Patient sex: F
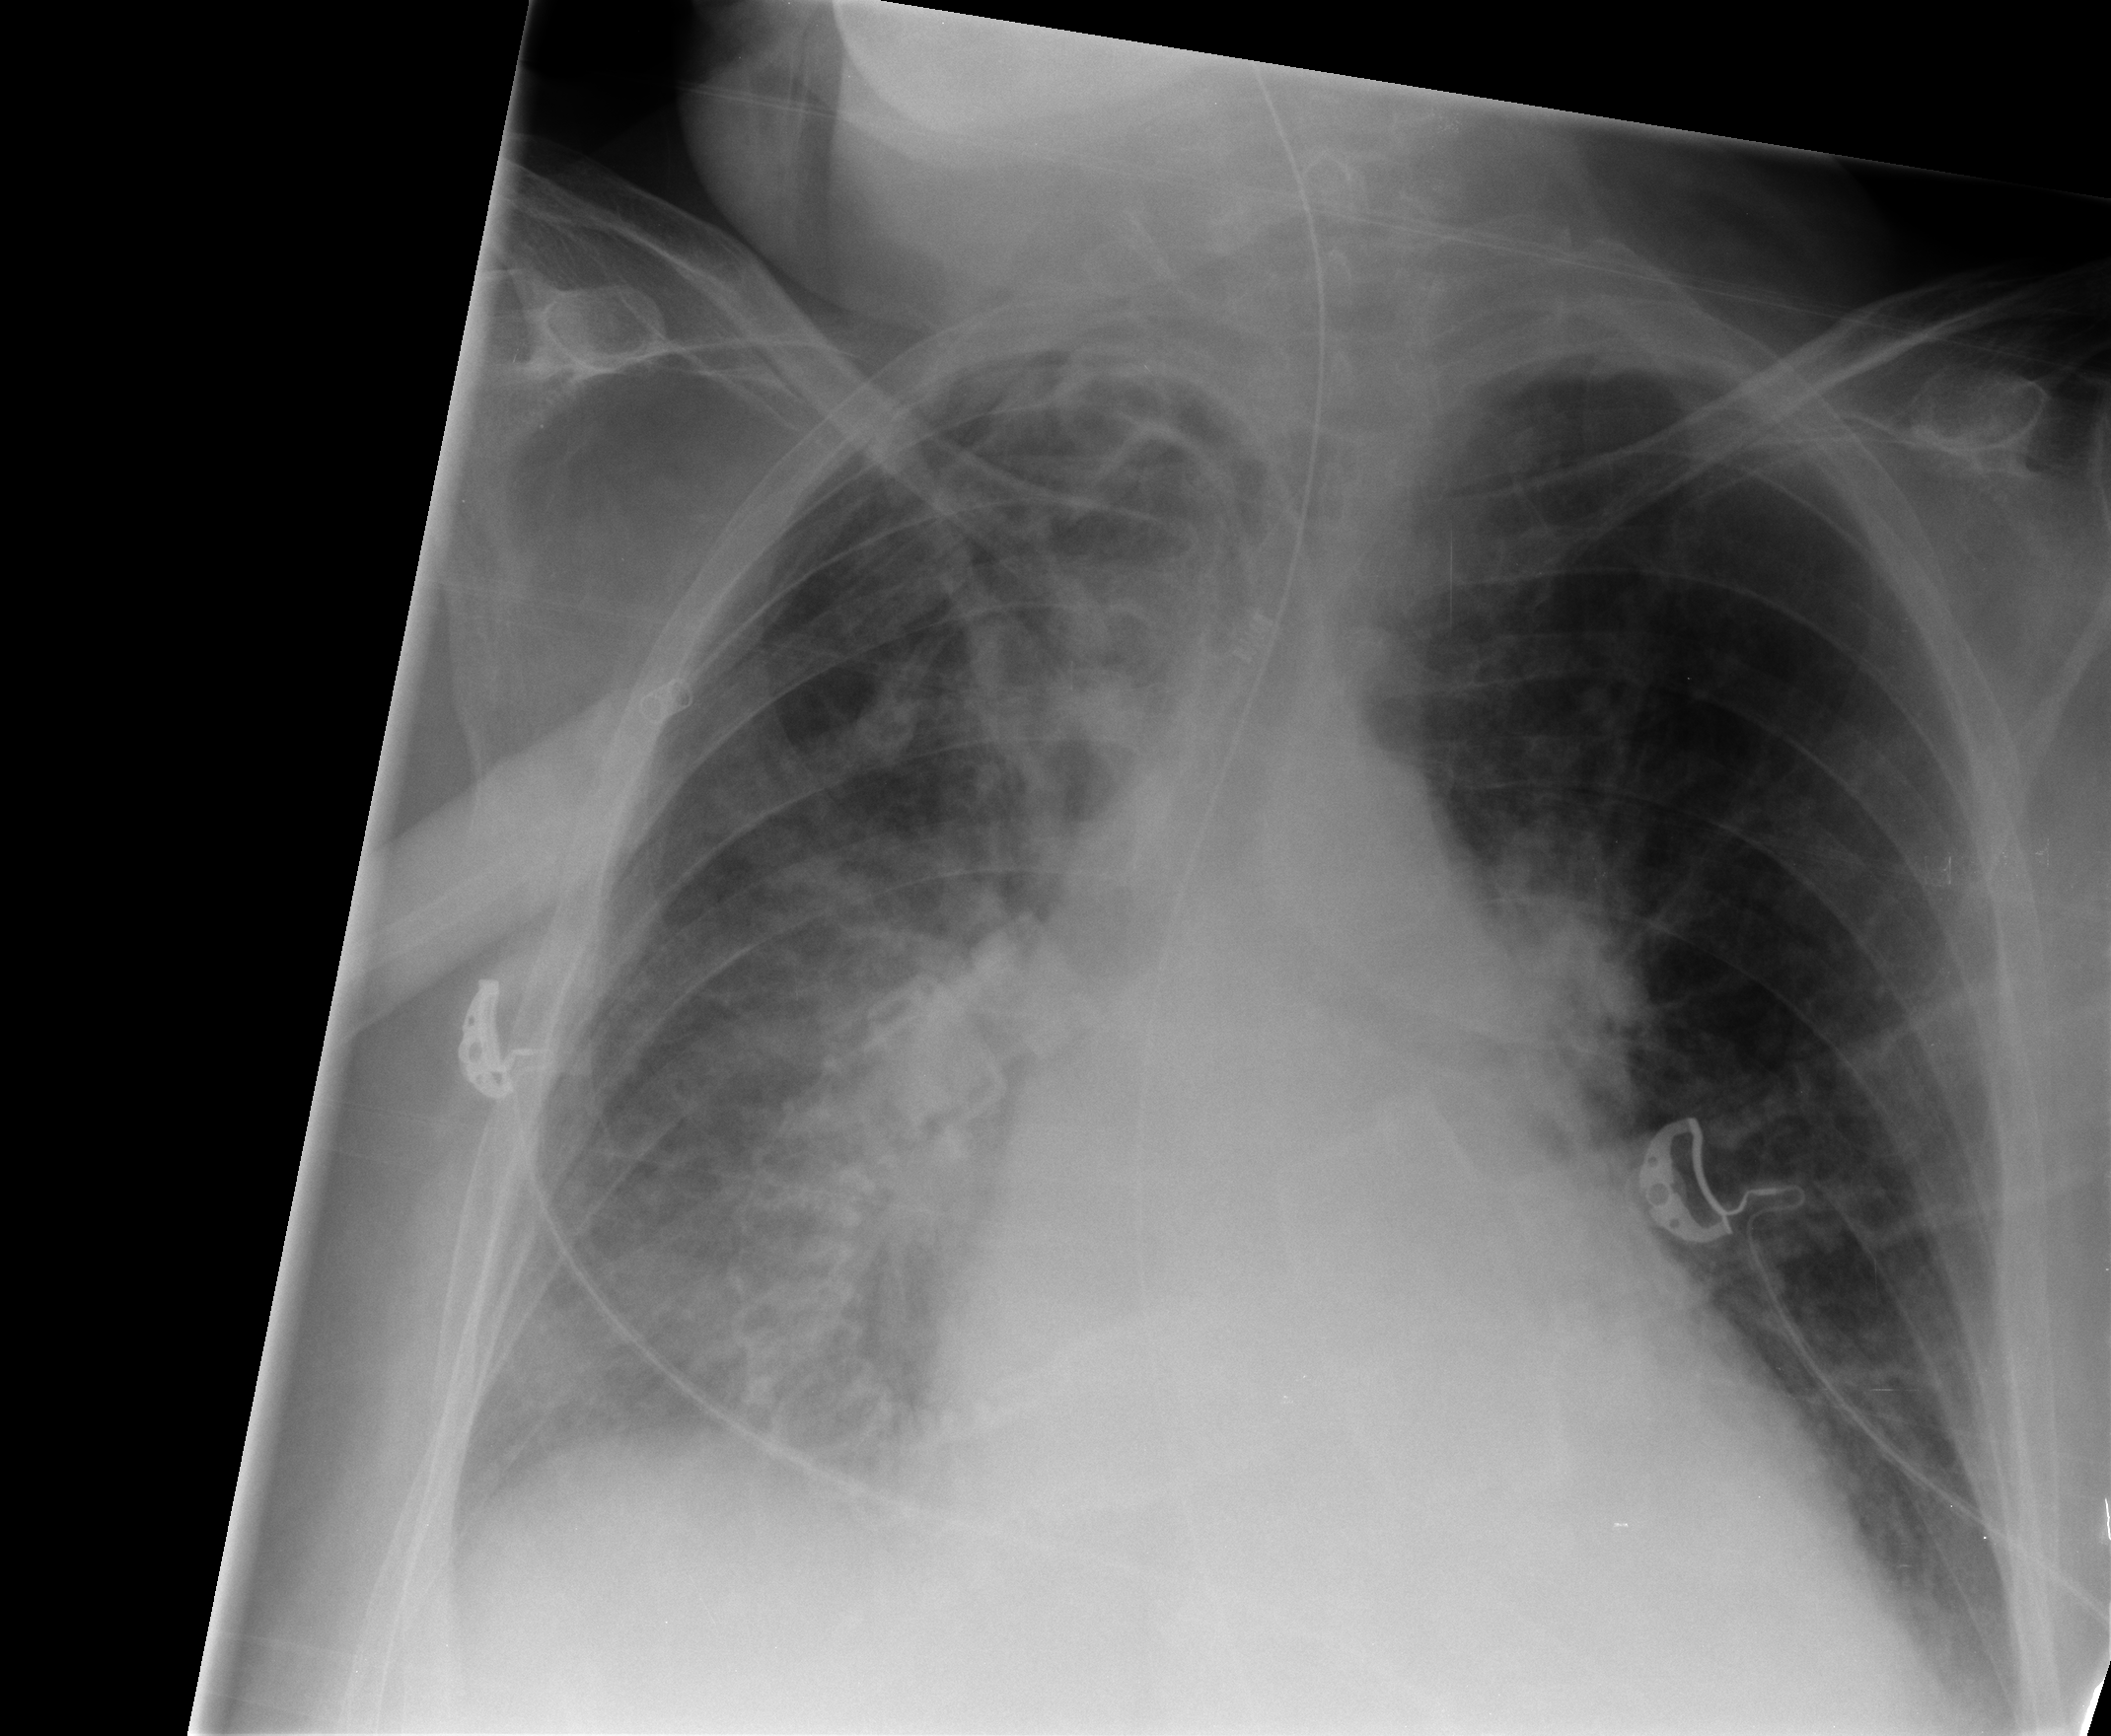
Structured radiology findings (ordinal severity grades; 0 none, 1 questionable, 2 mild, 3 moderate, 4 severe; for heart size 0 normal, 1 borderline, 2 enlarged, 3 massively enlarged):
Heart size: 2
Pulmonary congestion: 2
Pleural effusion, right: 2
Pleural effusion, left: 2
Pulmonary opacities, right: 3
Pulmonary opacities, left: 0
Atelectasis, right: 2
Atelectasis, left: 1